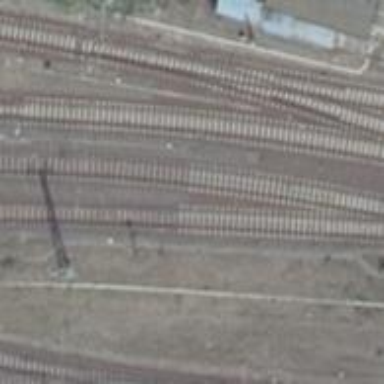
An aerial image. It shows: Railway signal.